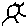
Label: sun